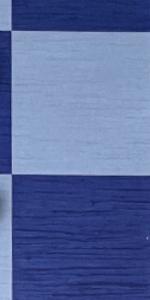
Label: Empty